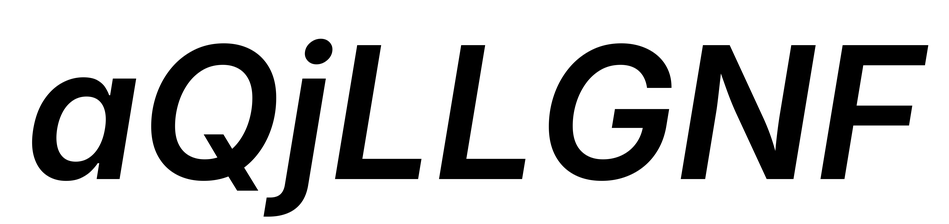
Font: Inter-Italic_SemiBold_Italic